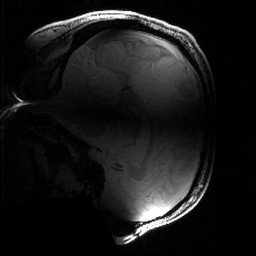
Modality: PDw
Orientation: sagittal
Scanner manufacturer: siemens
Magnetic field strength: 6.98 T
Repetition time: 2.16 s
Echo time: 0.00345 s